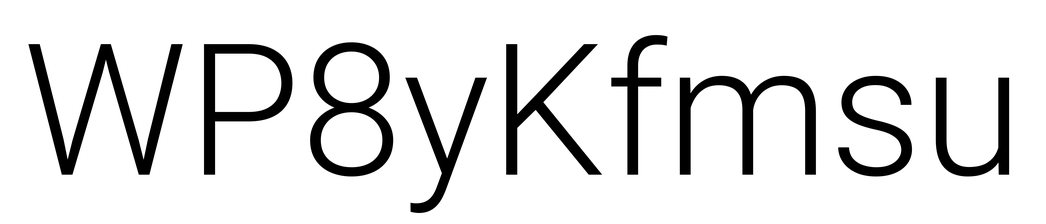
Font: Roboto_Light